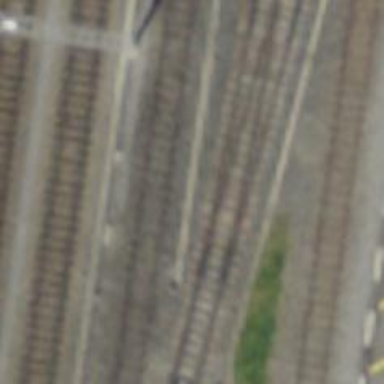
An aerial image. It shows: Single-track railway yard.